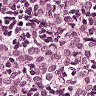
Metastatic tissue present: yes